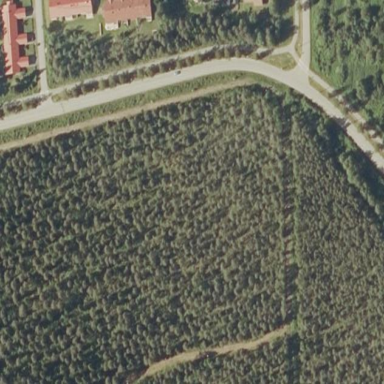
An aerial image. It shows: Nordic path for classic and skating.